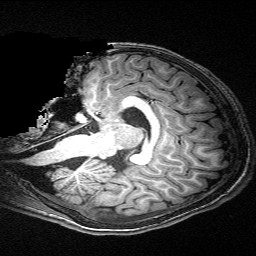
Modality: T1w
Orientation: sagittal
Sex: female
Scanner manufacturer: siemens
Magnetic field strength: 3 T
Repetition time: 2.3 s
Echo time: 0.00336 s